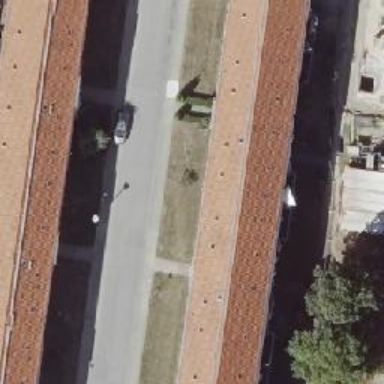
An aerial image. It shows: Hipped-roof building with apartments.